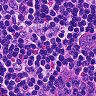
Metastatic tissue present: no